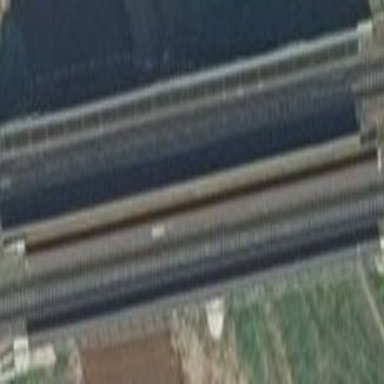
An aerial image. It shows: Railway bridge.